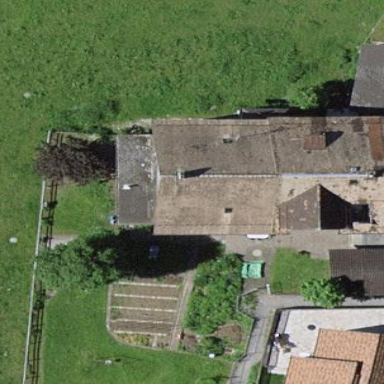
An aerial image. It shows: Historic building.